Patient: sex M, age 68
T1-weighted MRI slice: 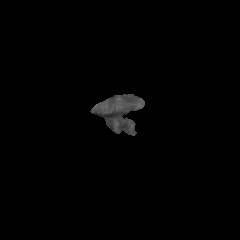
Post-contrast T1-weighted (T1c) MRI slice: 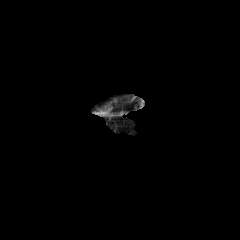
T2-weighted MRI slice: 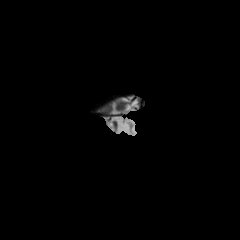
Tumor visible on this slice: yes
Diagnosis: Glioblastoma, IDH-wildtype
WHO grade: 4